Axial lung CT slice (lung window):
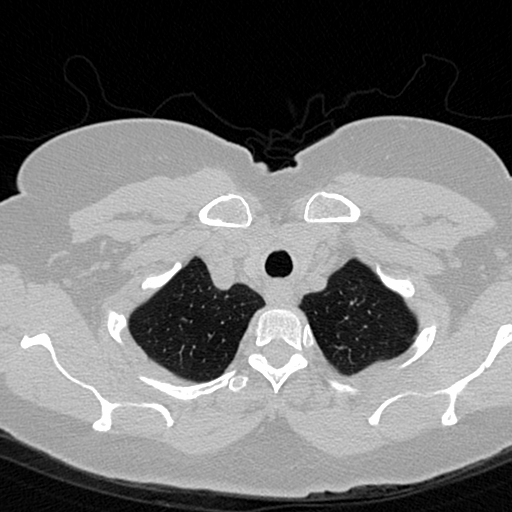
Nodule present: no